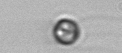
Label: flagellate